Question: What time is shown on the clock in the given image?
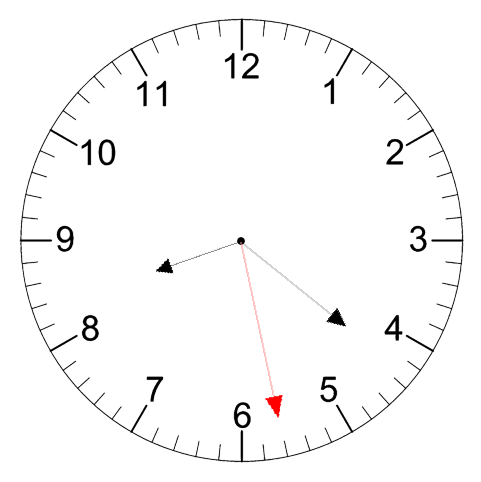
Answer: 08:21:28